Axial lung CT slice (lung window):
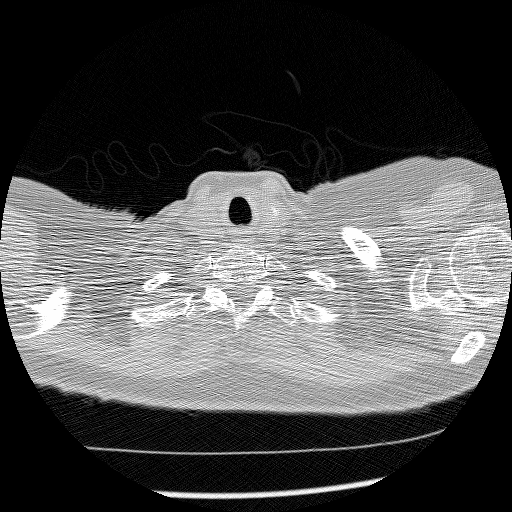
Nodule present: no